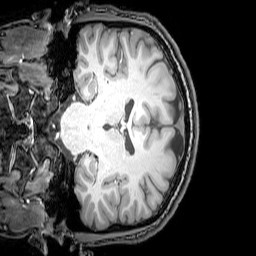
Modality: T1w
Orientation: coronal
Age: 23
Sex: male
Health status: healthy
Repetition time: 0.081 s
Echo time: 0.037 s